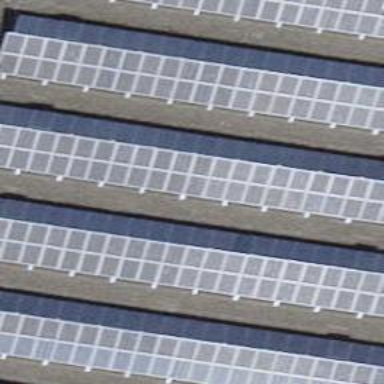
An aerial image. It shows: Solar power generator using photovoltaic panels.